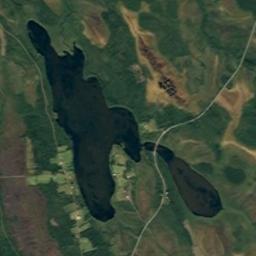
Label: lake